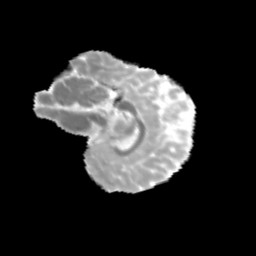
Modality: MD
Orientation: sagittal
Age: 12
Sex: male
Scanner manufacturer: siemens
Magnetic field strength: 3 T
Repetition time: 3.8 s
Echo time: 0.07 s